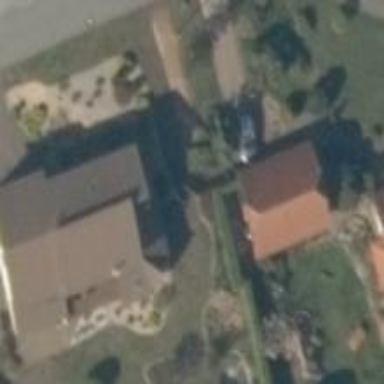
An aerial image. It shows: Simple house.